Field crop: maize
Growth stage: 2
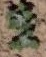
Species: chenopodium